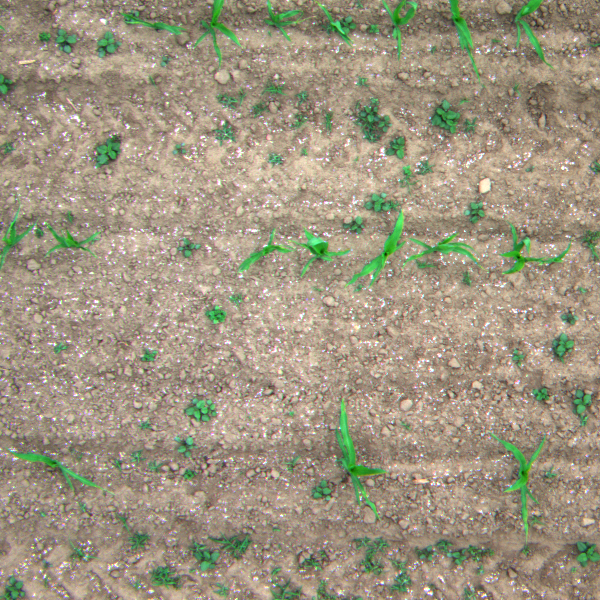
Acquisition date: 2023-06-06
Tile: 1039
Annotated plant instances:
label: amaranth
label: weed_other
label: amaranth
label: weed_other
label: weed_other
label: weed_other
label: weed_other
label: amaranth
label: weed_other
label: amaranth
label: amaranth
label: weed_other
label: barnyard_grass
label: barnyard_grass
label: barnyard_grass
label: barnyard_grass
label: barnyard_grass
label: barnyard_grass
label: barnyard_grass
label: weed_other
label: weed_other
label: barnyard_grass
label: barnyard_grass
label: weed_other
label: amaranth
label: weed_other
label: barnyard_grass
label: barnyard_grass
label: barnyard_grass
label: barnyard_grass
label: barnyard_grass
label: amaranth
label: amaranth
label: weed_other
label: weed_other
label: weed_other
label: maize
label: weed_other
label: amaranth
label: barnyard_grass
label: barnyard_grass
label: barnyard_grass
label: weed_other
label: weed_other
label: amaranth
label: weed_other
label: barnyard_grass
label: weed_other
label: weed_other
label: weed_other
label: weed_other
label: weed_other
label: barnyard_grass
label: weed_other
label: weed_other
label: amaranth
label: amaranth
label: amaranth
label: amaranth
label: weed_other
label: weed_other
label: barnyard_grass
label: weed_other
label: weed_other
label: weed_other
label: amaranth
label: amaranth
label: barnyard_grass
label: weed_other
label: quickweed
label: weed_other
label: barnyard_grass
label: amaranth
label: weed_other
label: weed_other
label: amaranth
label: amaranth
label: barnyard_grass
label: barnyard_grass
label: weed_other
label: weed_other
label: weed_other
label: weed_other
label: weed_other
label: weed_other
label: amaranth
label: amaranth
label: barnyard_grass
label: amaranth
label: amaranth
label: weed_other
label: barnyard_grass
label: amaranth
label: weed_other
label: barnyard_grass
label: barnyard_grass
label: barnyard_grass
label: barnyard_grass
label: barnyard_grass
label: barnyard_grass
label: weed_other
label: barnyard_grass
label: amaranth
label: amaranth
label: weed_other
label: weed_other
label: amaranth
label: weed_other
label: amaranth
label: amaranth
label: amaranth
label: weed_other
label: weed_other
label: amaranth
label: weed_other
label: weed_other
label: weed_other
label: weed_other
label: weed_other
label: barnyard_grass
label: barnyard_grass
label: maize
label: maize
label: maize
label: maize
label: maize
label: maize
label: maize
label: maize
label: maize
label: maize
label: maize
label: maize
label: maize
label: maize
label: maize
label: maize
label: maize
label: maize
label: maize
label: barnyard_grass
label: amaranth